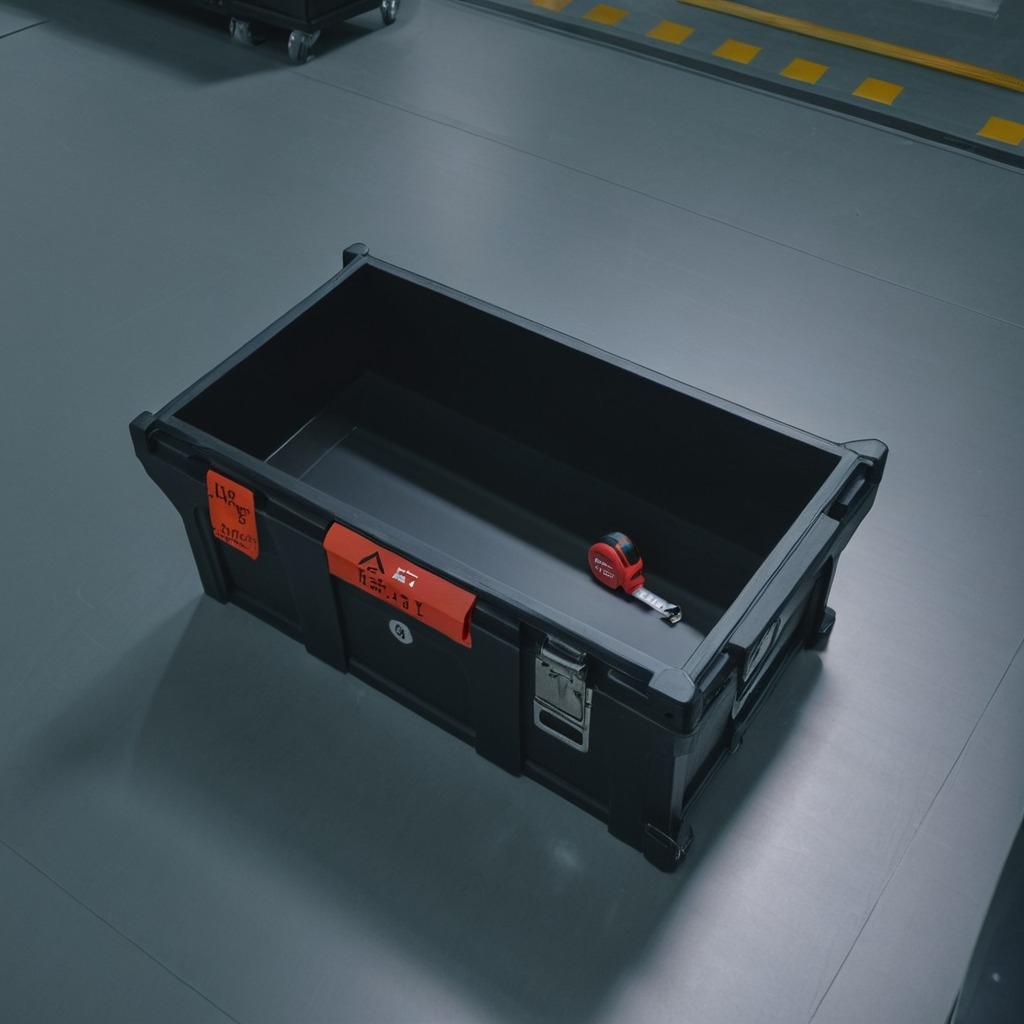
A measuring tape is lying on the toolbox surface.